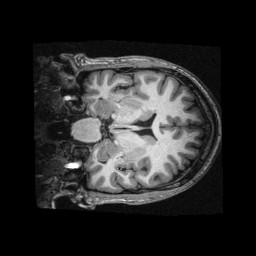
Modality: T1w
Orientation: coronal
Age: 27
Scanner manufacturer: siemens
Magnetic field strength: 3 T
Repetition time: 2.3 s
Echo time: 0.00336 s